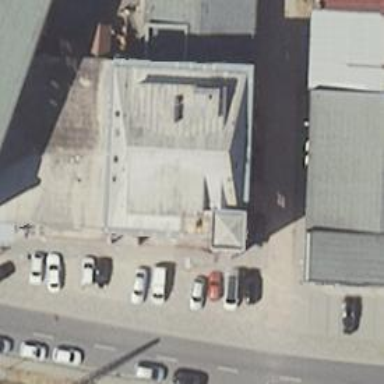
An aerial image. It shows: Bar with its own brewery.